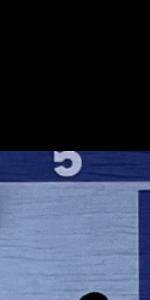
Label: Empty